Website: crate-barrel
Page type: account-dashboard
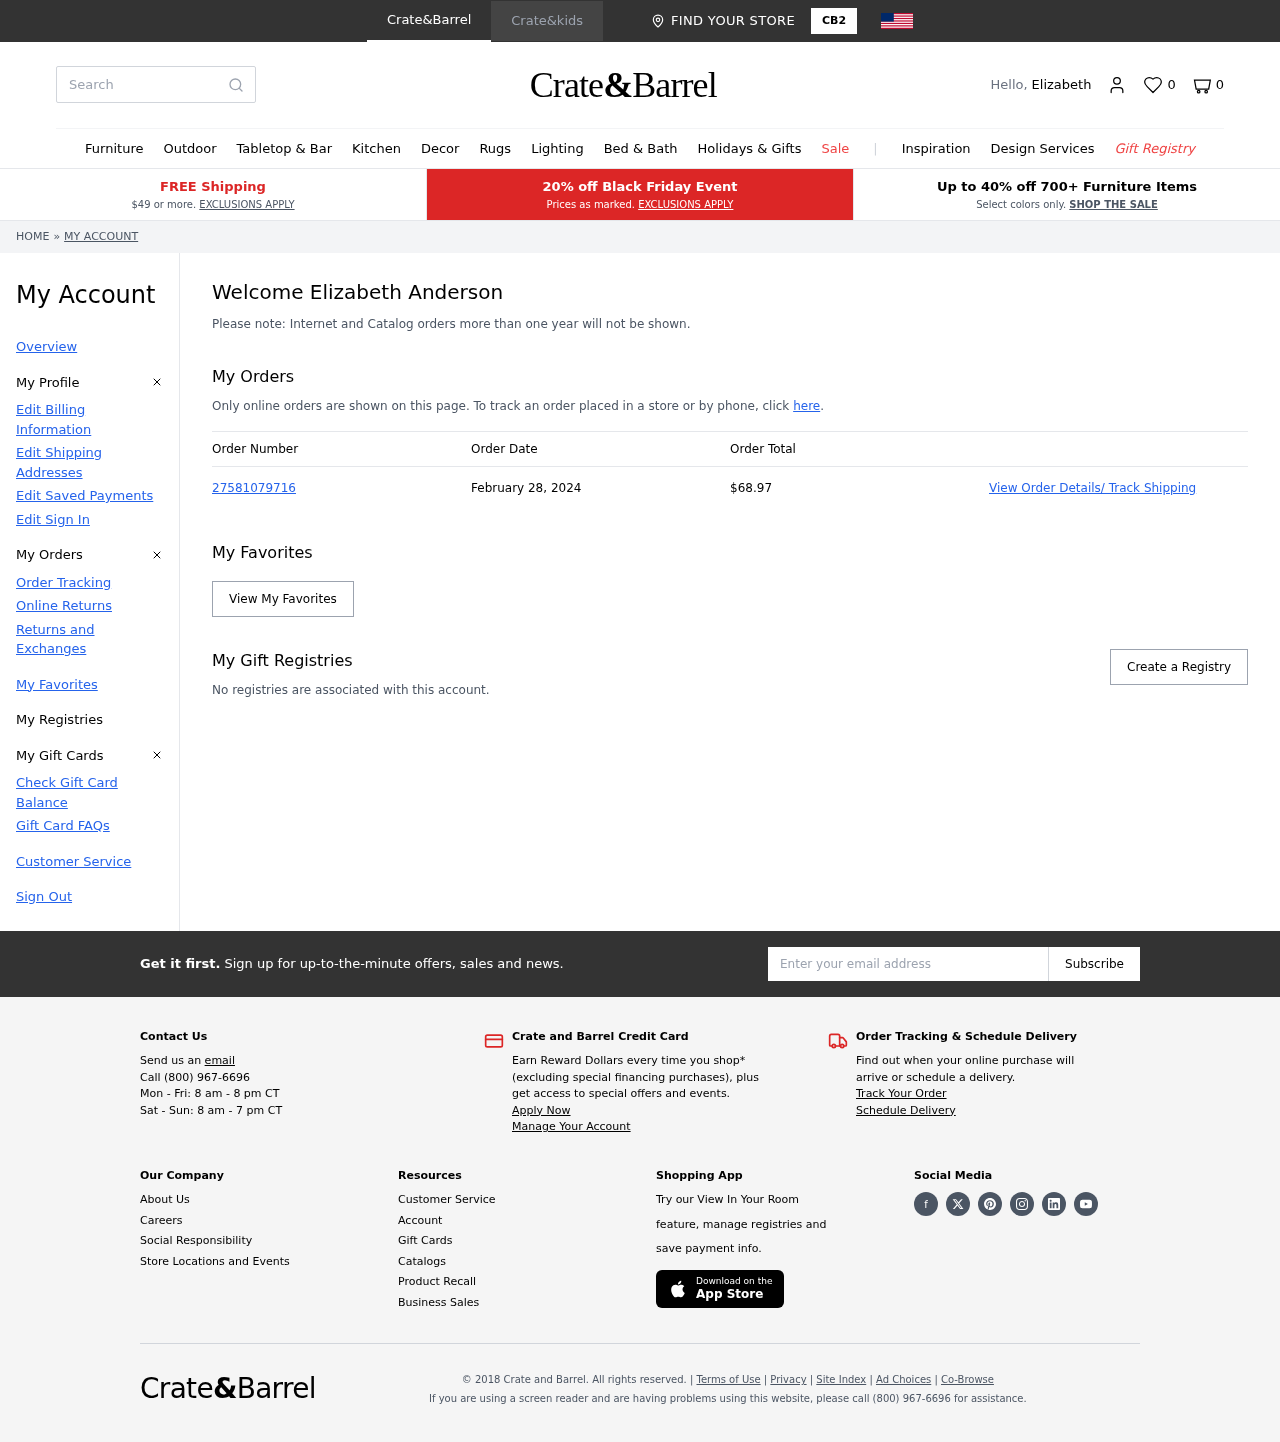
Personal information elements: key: PII_EMAIL
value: elizabeth.anderson@gmail.com
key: PII_FIRSTNAME
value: Elizabeth
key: PII_FULLNAME
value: Elizabeth Anderson
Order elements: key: ORDER_NUM_ITEMS
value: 0
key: ORDER_NUMBER
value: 27581079716
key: ORDER_DATE
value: February 28, 2024
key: ORDER_TOTAL
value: $68.97
Search elements: key: HEADER_SEARCH
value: Search
Other elements: key: FAVORITES_COUNT
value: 0